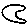
Label: moon